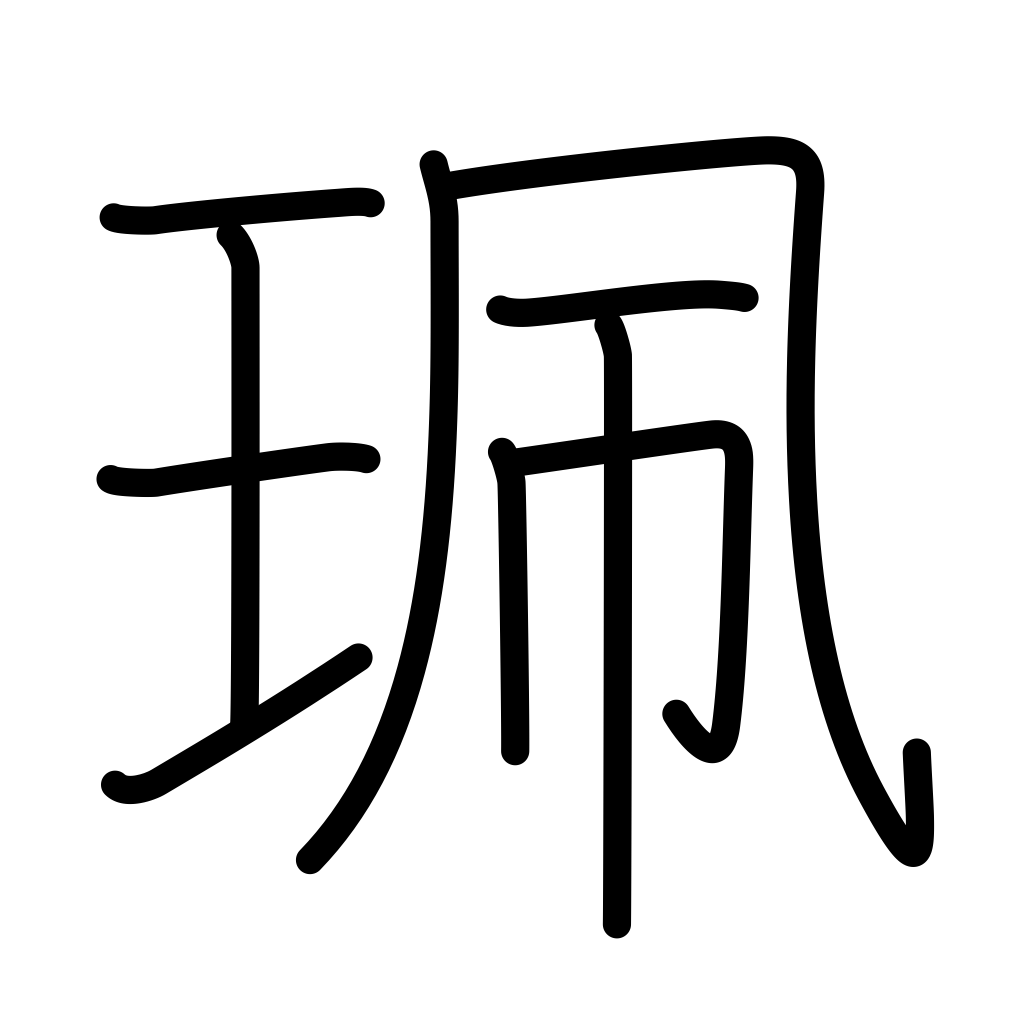
Meaning: bauble, jewel